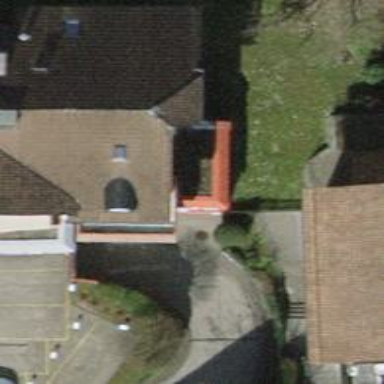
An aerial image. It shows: Parking entrance.